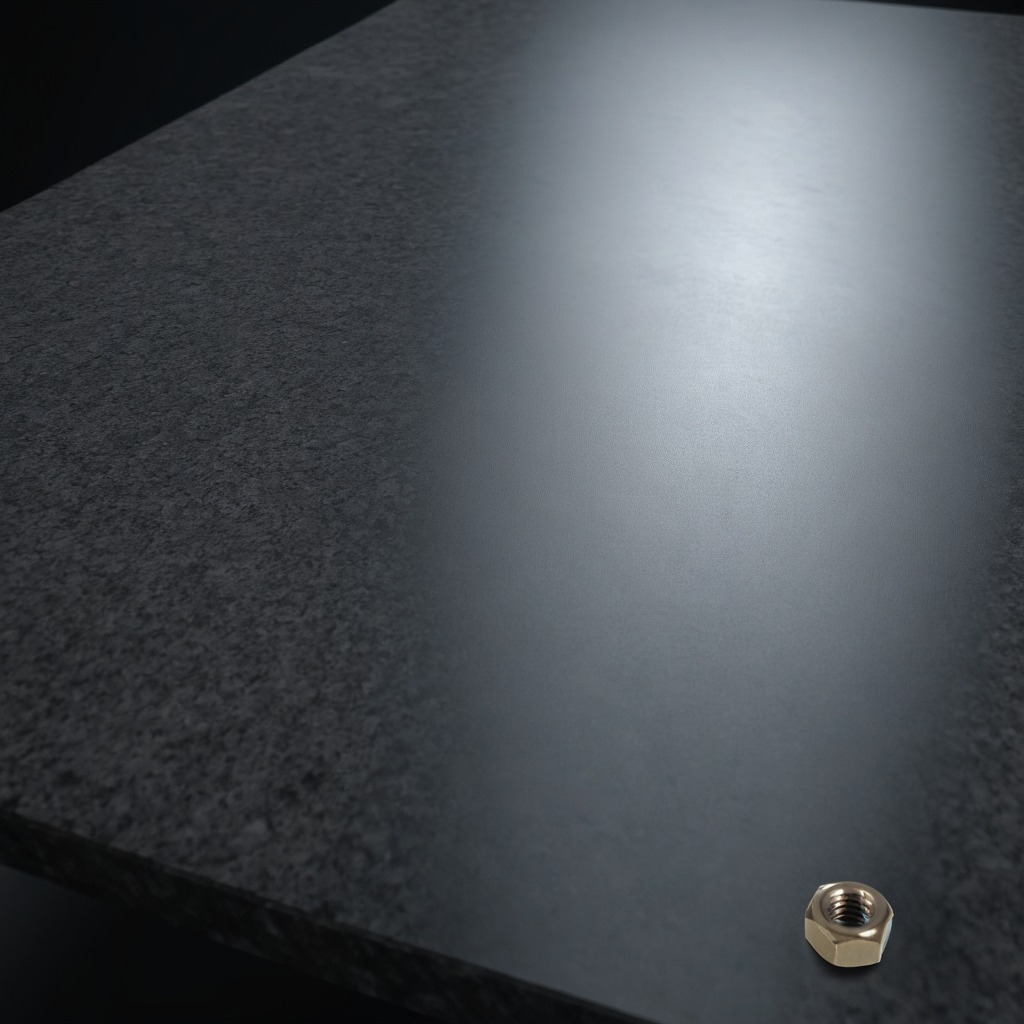
A metal nut is lying on a clean granite table inside a workshop at night.